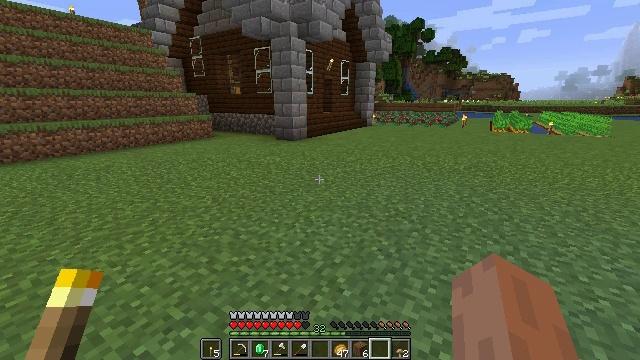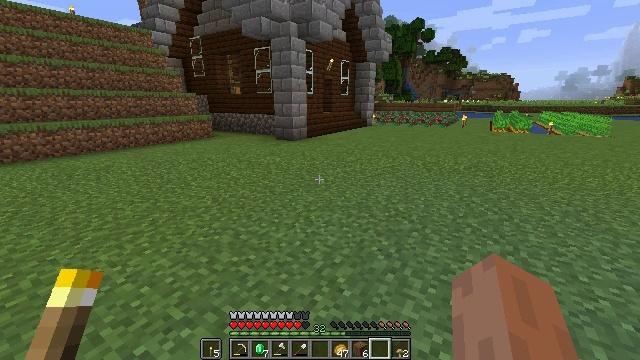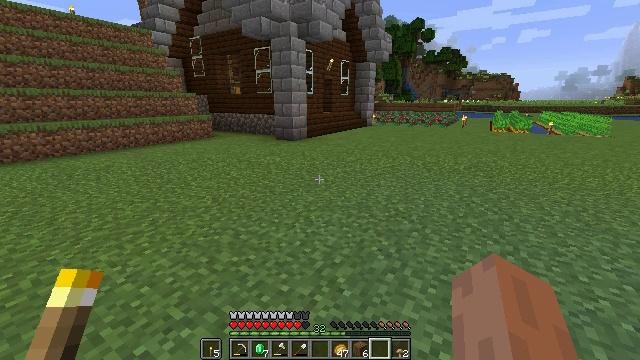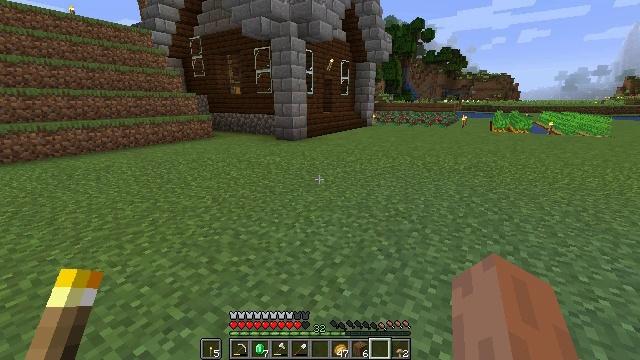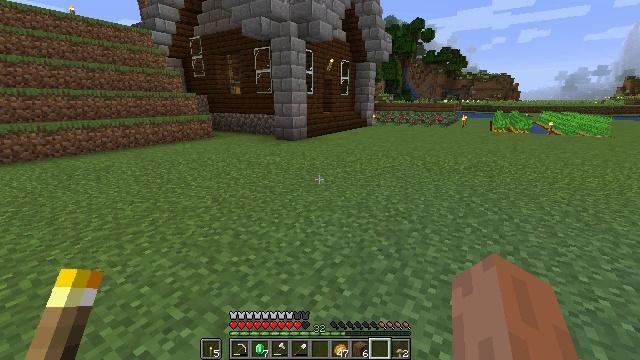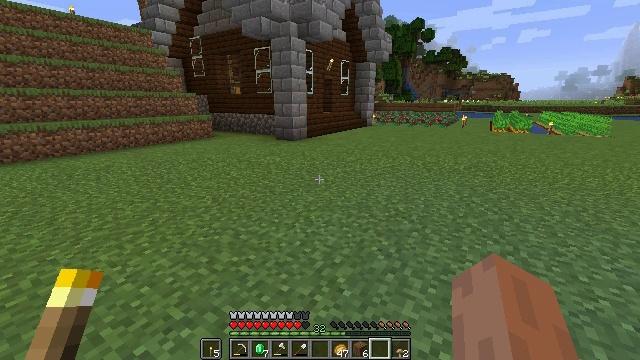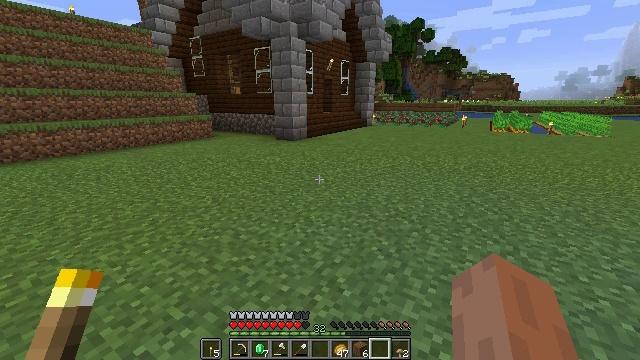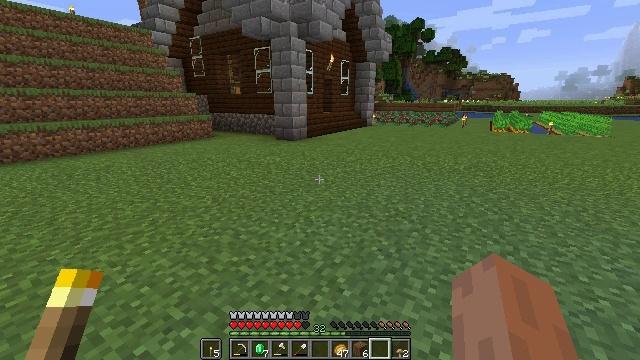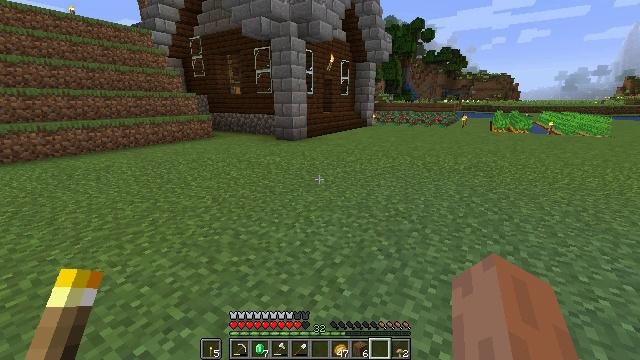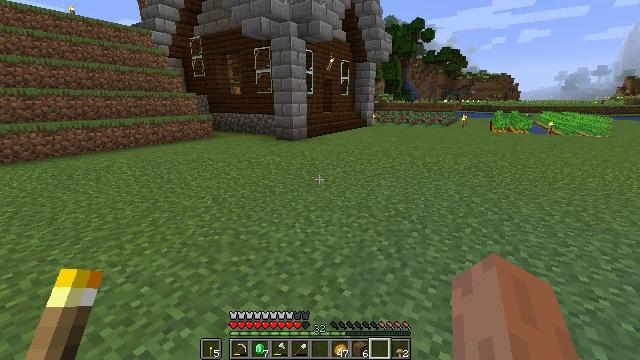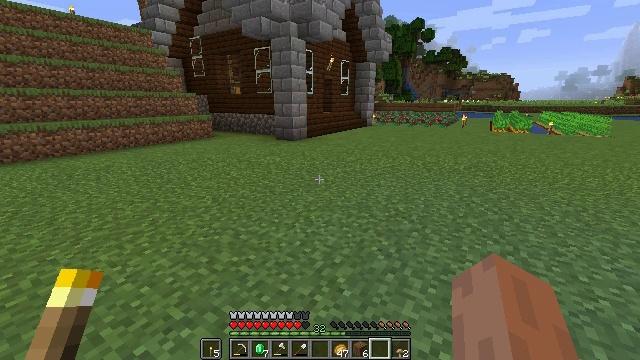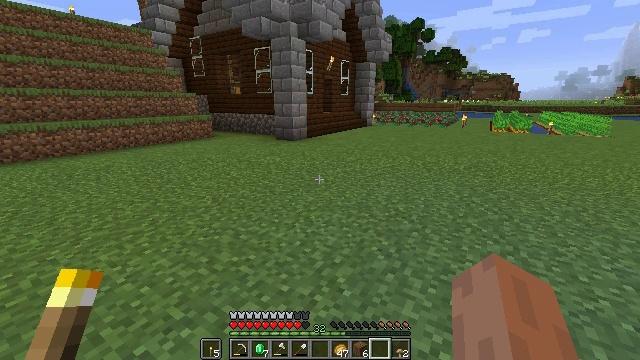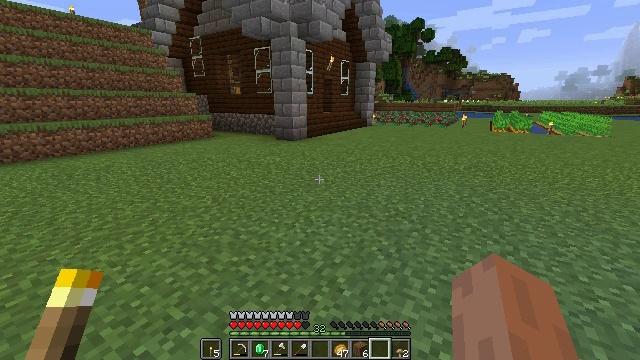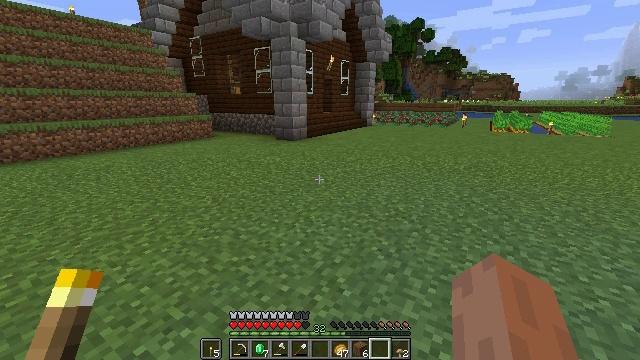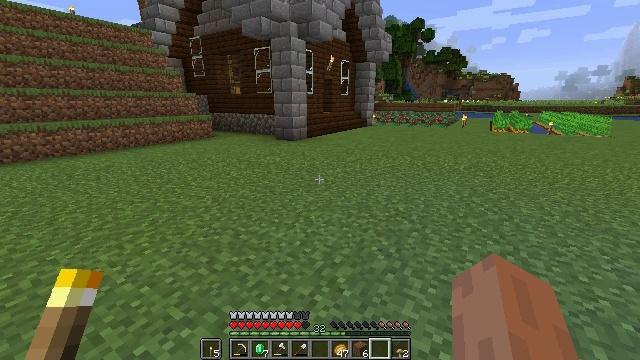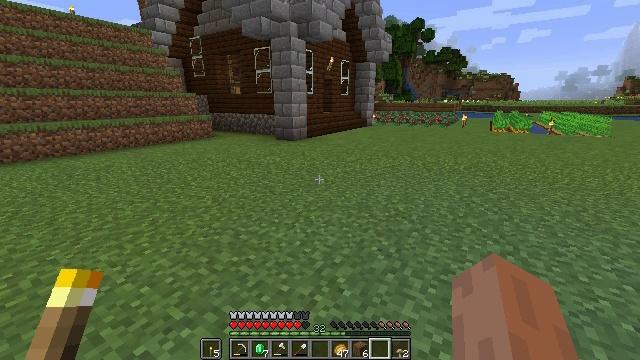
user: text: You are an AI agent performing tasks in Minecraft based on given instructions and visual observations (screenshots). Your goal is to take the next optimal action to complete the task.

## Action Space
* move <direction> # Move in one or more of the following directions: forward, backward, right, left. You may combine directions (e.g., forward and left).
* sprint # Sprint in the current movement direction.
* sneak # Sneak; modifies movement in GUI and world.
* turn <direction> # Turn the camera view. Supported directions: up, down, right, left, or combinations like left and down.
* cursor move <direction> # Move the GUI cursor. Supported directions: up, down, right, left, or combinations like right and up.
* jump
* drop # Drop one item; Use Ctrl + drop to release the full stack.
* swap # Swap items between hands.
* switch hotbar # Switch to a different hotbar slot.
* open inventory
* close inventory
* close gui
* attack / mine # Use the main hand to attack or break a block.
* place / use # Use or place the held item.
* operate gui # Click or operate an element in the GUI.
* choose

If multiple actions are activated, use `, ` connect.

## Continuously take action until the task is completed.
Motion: motion action
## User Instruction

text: Craft some spruce stairs.
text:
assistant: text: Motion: no_op
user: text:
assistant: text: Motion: no_op
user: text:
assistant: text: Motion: no_op
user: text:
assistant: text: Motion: no_op
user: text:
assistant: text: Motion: no_op
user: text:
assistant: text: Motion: no_op
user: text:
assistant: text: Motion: no_op
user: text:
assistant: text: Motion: no_op
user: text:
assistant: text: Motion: no_op
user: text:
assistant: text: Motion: no_op
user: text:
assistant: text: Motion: no_op
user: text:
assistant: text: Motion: no_op
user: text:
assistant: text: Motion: no_op
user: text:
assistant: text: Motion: no_op
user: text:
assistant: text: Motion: no_op
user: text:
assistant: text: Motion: no_op
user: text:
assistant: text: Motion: no_op
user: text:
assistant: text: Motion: no_op
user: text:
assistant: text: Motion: no_op
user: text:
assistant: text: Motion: no_op
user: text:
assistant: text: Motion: no_op
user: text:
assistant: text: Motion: no_op
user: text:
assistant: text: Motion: no_op
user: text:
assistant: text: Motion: no_op
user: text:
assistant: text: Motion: no_op
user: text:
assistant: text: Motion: no_op
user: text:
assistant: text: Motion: no_op
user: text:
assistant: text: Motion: no_op
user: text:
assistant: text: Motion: no_op
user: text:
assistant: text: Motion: no_op